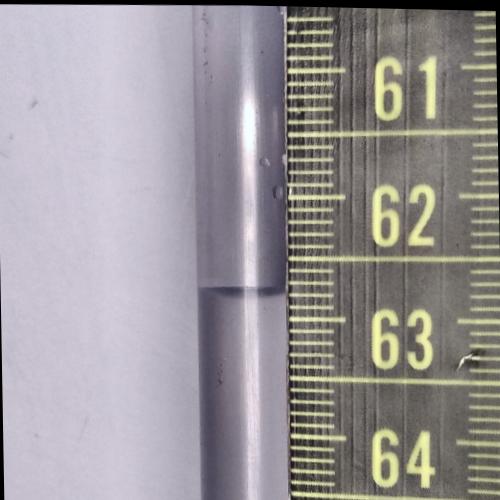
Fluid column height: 62.8 cm